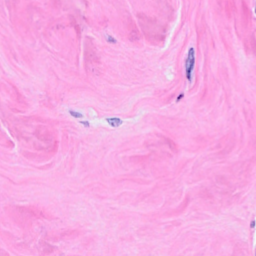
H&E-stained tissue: Breast